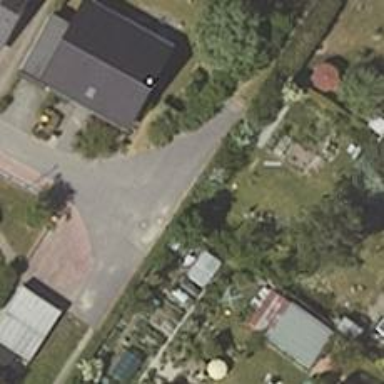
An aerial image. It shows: Turning circle on the road.